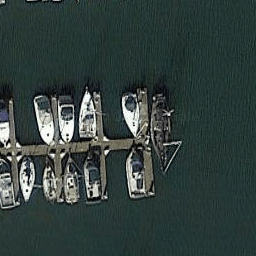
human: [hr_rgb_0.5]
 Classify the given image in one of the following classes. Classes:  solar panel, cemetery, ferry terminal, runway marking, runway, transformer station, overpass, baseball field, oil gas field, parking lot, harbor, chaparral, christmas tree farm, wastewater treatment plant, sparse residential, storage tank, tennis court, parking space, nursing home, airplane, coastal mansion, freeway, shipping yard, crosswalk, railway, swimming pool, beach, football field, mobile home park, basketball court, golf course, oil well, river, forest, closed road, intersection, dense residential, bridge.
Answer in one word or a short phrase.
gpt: harbor